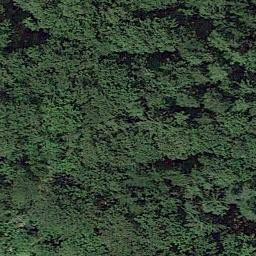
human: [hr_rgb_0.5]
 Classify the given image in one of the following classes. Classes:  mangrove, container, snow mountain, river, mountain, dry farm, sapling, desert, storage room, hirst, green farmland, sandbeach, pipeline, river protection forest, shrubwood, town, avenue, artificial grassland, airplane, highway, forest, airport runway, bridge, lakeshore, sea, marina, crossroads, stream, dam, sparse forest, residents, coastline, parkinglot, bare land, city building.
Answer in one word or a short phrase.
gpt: forest